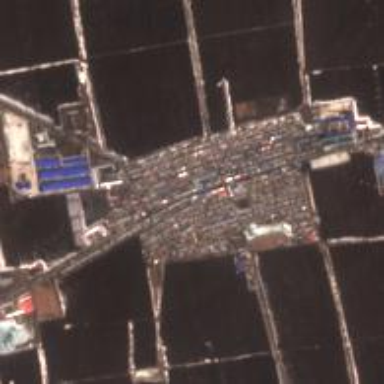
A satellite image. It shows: Ethnic township within town.